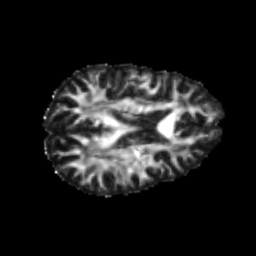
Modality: FA
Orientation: axial
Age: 26
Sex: male
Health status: healthy
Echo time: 0.074 s